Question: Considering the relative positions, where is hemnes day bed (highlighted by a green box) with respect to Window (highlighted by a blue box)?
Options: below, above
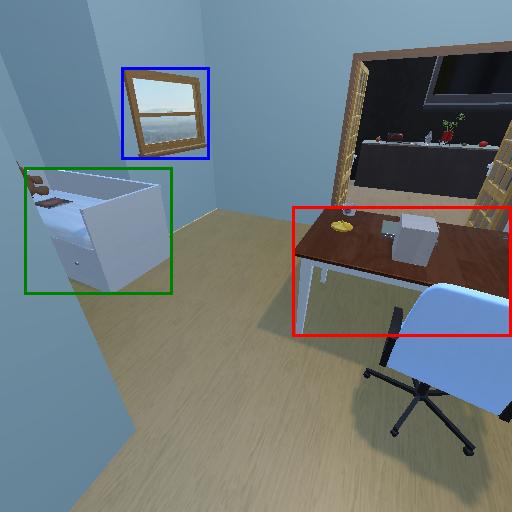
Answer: below